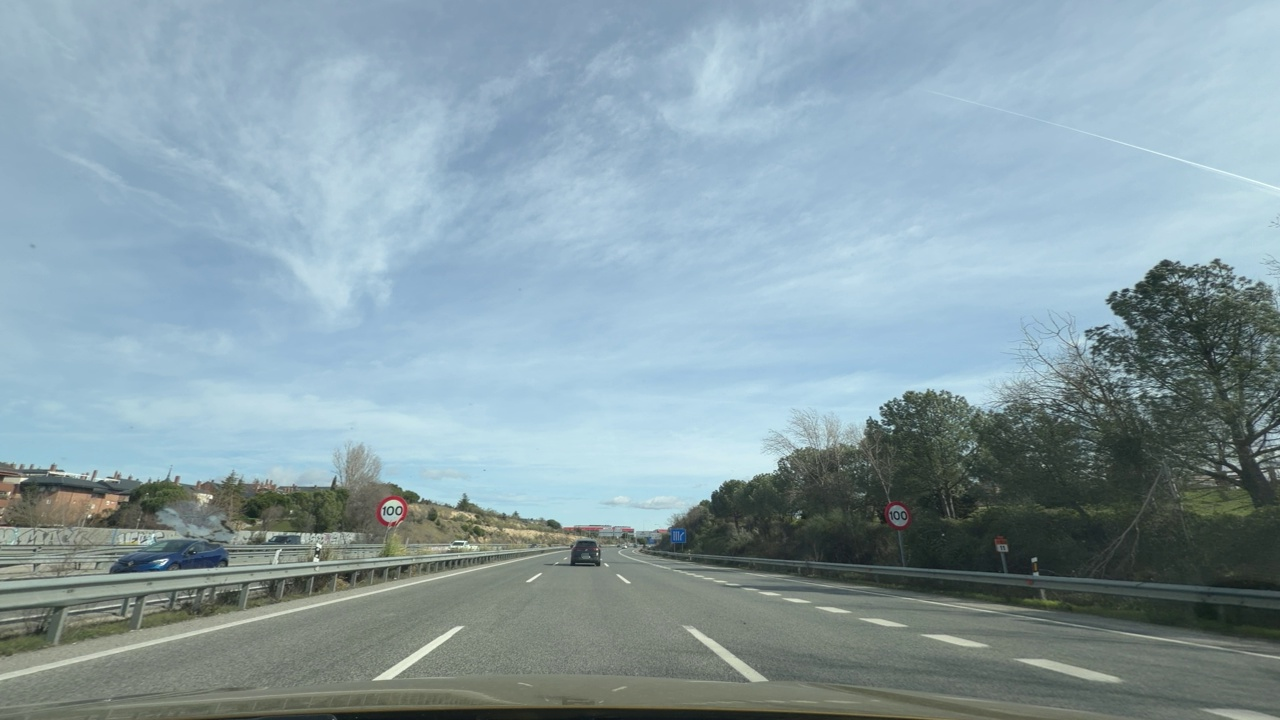
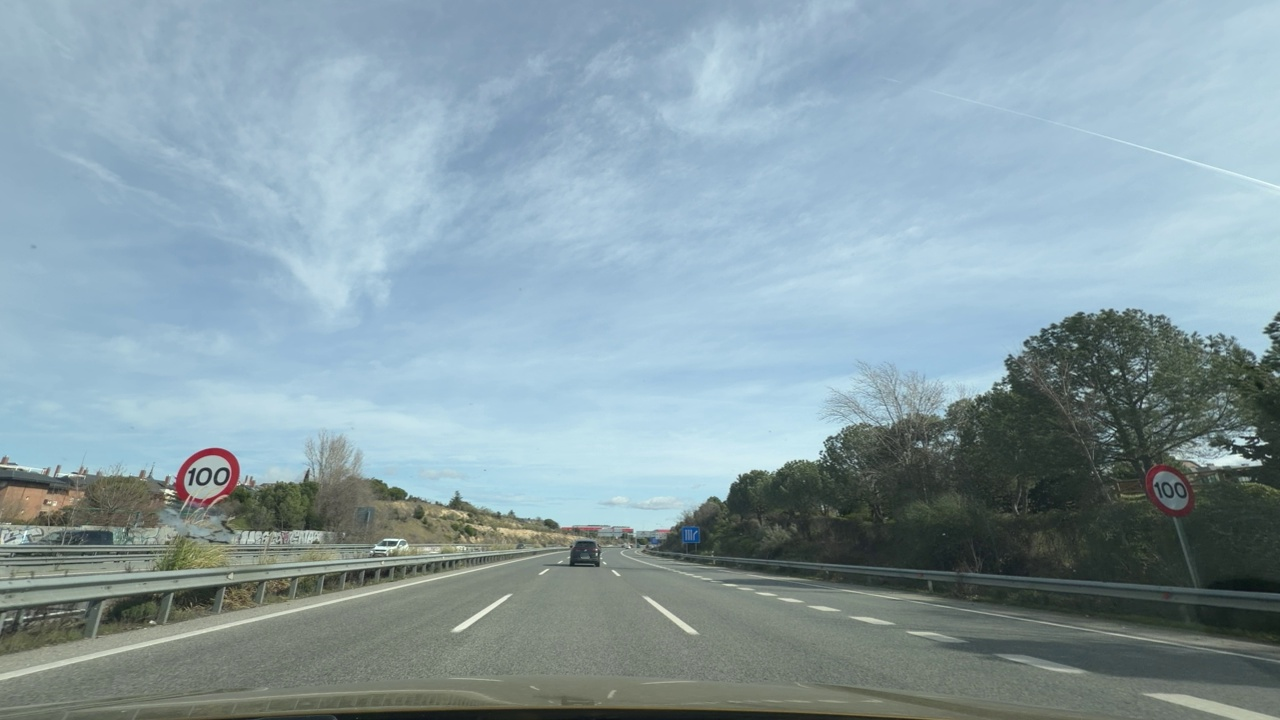
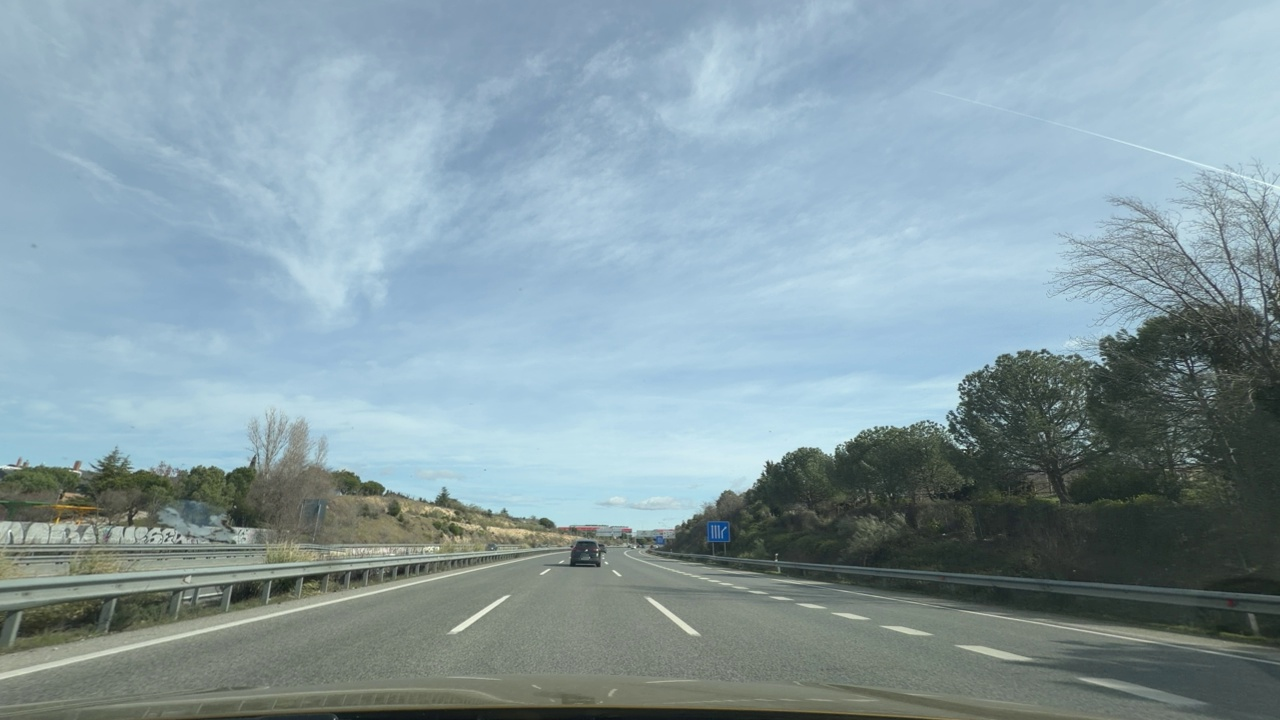
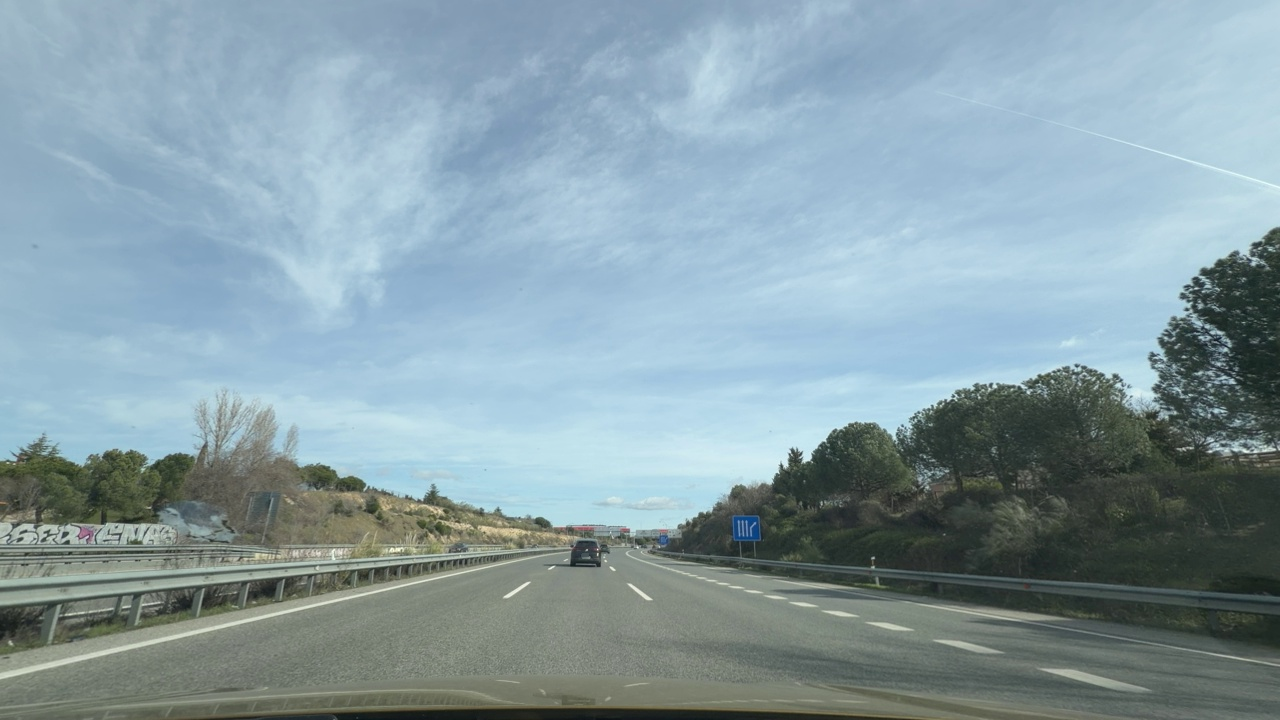
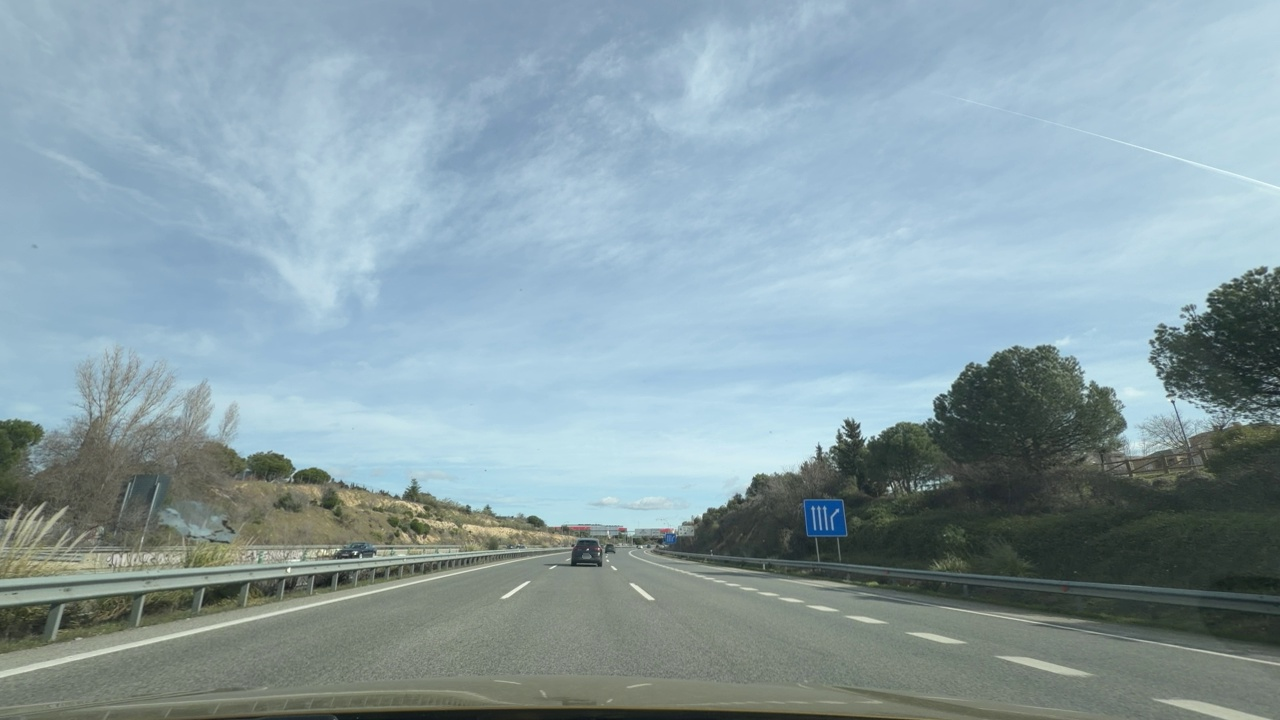
Situation: Speed limit adaptation
Question: Are multiple speed limit signs with different values visible?
Answer: No
Reasoning: There are two speed limit signs with the same speed value.

Situation: Speed limit adaptation
Question: Is there a speed limit sign regulating the ego lane?
Answer: Yes
Reasoning: There is a speed limit sign regulating the ego lane at both sides of the image.

Situation: Speed limit adaptation
Question: What speed value is displayed on the visible speed limit sign?
Answer: 100
Reasoning: The visible speed limit sign displays 100 km/h.

Situation: Speed limit adaptation
Question: Is the ego vehicle traveling on a highway?
Answer: Yes
Reasoning: Wide lanes and high-speed limit signs indicate this is a highway environment.

Situation: Speed limit adaptation
Question: Is the ego vehicle entering or exiting a highway?
Answer: No
Reasoning: The ego vehicle is travelling inside the highway with no signs of it entering or exiting the highway. There is a sign indicating an exit, but the ego vehicle is not going that way.

Situation: Speed limit adaptation
Question: Are speed bumps, crosswalks, or construction-related obstacles present in the ego lane?
Answer: No
Reasoning: There are no obstacles visible in the ego lane.